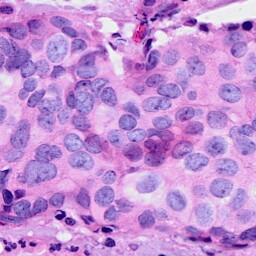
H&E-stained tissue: Breast